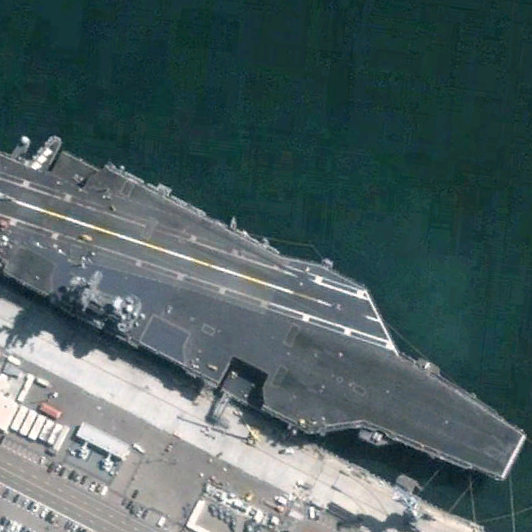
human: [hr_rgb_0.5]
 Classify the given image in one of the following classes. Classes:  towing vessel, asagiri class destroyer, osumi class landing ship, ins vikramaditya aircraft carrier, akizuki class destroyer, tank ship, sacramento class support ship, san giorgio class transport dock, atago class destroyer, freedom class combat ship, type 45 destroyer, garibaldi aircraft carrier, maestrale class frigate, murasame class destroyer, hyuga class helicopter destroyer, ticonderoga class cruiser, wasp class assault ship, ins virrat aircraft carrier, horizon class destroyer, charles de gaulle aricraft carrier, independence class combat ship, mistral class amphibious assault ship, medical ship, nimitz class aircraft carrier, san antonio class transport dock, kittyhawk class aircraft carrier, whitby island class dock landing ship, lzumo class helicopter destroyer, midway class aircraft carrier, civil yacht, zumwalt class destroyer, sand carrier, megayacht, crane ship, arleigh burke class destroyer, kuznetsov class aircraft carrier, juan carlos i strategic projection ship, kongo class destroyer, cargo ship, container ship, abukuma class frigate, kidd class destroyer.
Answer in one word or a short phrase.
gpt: Nimitz class aircraft carrier